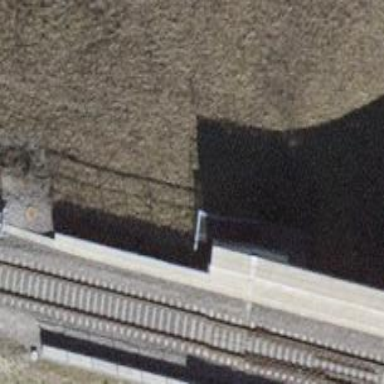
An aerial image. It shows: Metal steps along the road.